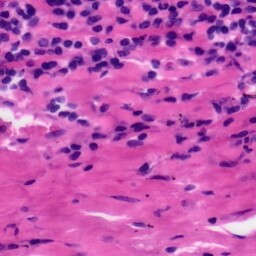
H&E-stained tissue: Tonsil